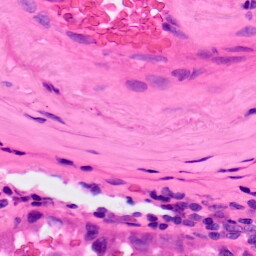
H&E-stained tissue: Lung